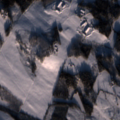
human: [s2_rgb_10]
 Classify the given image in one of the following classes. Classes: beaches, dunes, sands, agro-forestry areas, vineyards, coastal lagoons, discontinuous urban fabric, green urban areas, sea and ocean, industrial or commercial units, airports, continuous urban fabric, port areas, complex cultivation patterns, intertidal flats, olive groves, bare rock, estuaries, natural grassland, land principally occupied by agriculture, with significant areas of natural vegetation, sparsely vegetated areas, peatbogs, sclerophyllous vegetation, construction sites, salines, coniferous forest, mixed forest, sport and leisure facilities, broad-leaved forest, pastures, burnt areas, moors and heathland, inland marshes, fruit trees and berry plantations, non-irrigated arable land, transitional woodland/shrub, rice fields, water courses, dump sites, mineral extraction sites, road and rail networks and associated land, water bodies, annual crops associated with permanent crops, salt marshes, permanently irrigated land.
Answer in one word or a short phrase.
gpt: non-irrigated arable land, coniferous forest, transitional woodland/shrub, water bodies